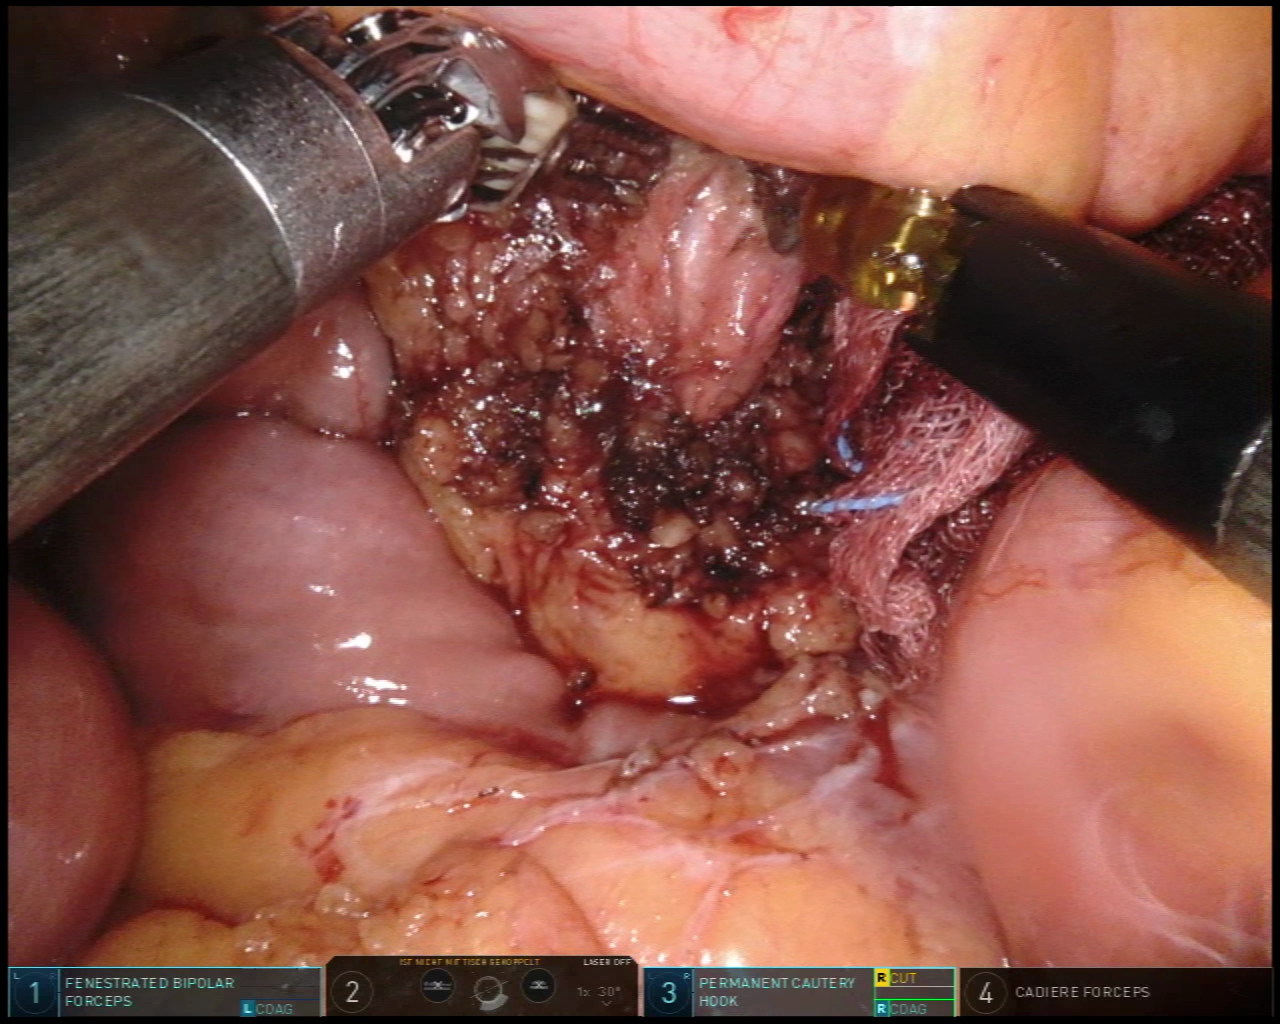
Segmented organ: inferior_mesenteric_artery
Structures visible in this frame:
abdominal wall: no
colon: yes
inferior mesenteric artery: yes
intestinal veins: no
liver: no
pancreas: no
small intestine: yes
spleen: no
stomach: no
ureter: no
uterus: no
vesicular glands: no